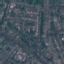
Land use / land cover class: Residential